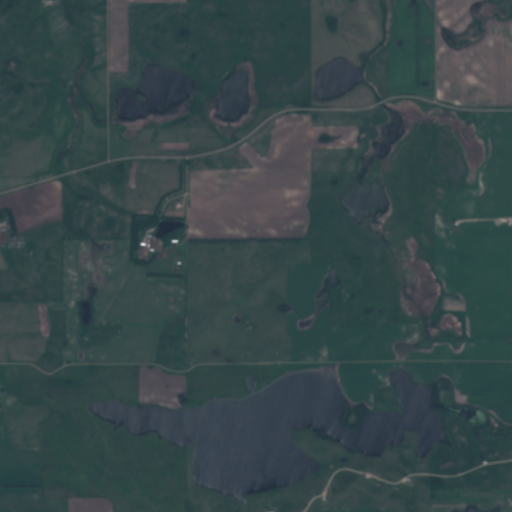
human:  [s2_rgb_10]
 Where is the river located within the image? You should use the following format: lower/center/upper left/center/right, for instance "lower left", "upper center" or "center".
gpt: The river is located in the upper left of the image.
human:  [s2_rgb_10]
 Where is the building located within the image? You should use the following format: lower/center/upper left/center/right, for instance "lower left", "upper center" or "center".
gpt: There is no building in the image.